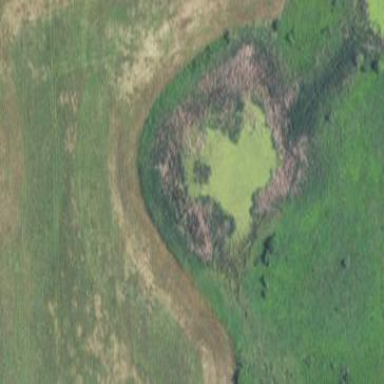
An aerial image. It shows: Peaceful pond surrounded by nature.